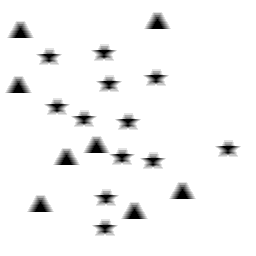
Squares: 0
Triangles: 8
Stars: 12
Total shapes: 20